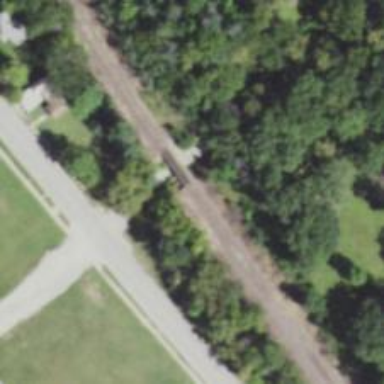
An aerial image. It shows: Bridge over railway line.